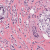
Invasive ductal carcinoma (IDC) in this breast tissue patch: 1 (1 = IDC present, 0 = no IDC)